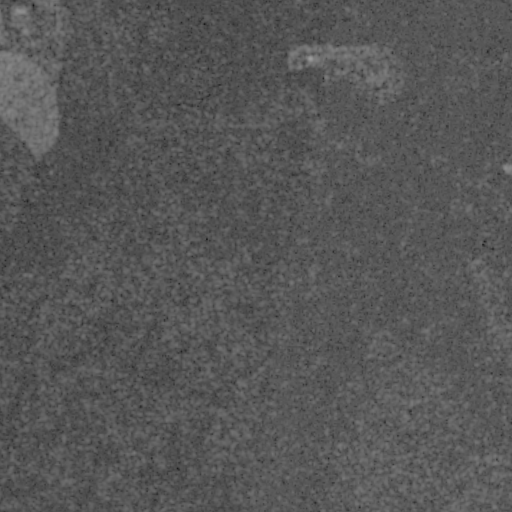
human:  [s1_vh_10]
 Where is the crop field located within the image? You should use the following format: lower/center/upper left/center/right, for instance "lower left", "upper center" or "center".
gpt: The crop field is located in the upper of the image.
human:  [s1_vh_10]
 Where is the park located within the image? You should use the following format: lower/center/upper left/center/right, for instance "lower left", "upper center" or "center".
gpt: There is no park in the image.

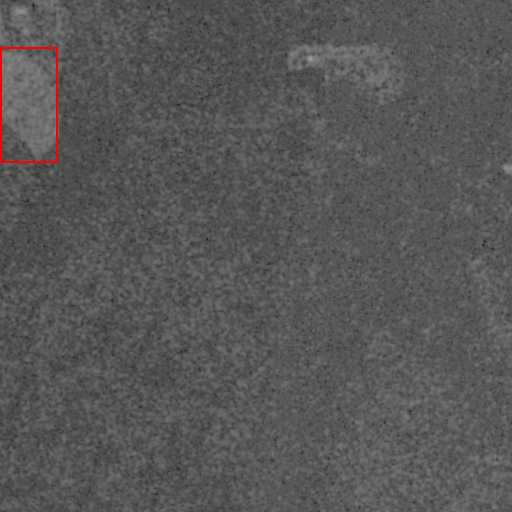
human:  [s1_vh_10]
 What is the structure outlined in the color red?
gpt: The structure outlined in red is a crop field.
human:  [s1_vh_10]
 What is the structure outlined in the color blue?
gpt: There is no blue outline.